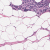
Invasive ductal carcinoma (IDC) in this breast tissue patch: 0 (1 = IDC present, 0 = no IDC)